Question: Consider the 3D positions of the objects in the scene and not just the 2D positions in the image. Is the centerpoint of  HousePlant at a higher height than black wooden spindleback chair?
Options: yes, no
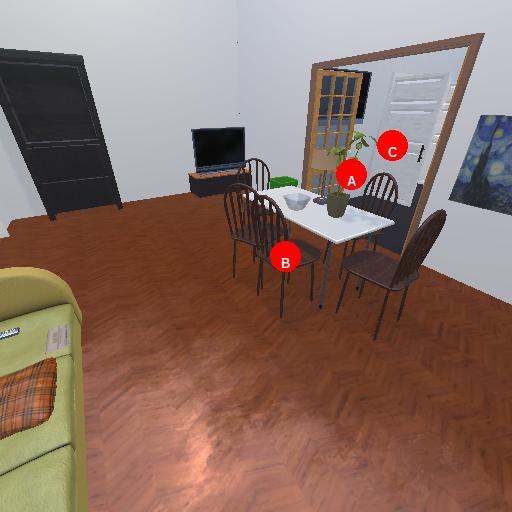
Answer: yes